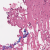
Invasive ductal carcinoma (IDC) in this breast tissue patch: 0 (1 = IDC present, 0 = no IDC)